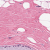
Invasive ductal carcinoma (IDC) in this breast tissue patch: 0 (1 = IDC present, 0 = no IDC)